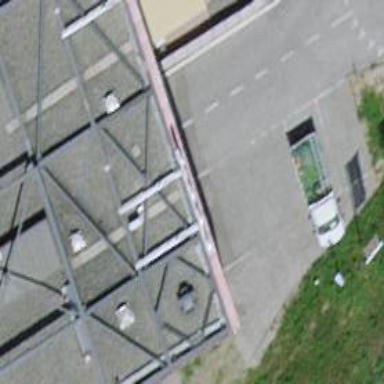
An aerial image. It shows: Parking entrance.